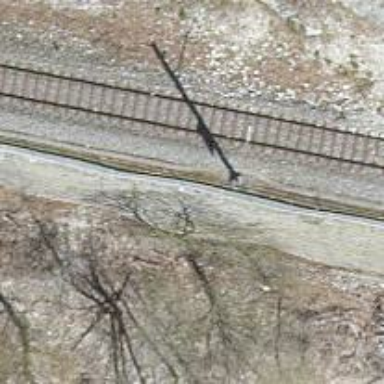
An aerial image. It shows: Railway signal.